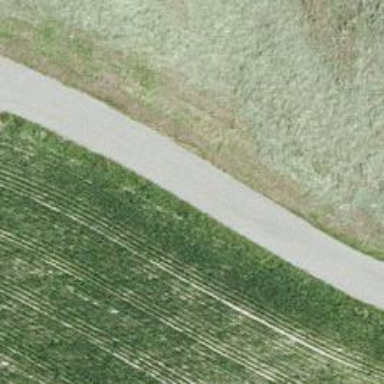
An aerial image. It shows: Unclassified paved road.